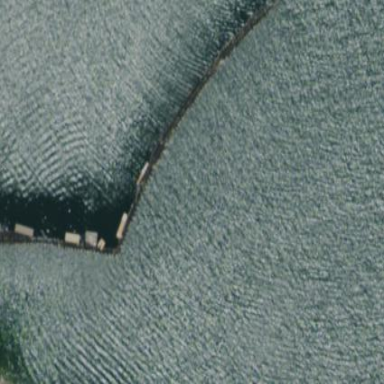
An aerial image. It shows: Breakwater structure.